Question: Count the number of objects in the diagram.
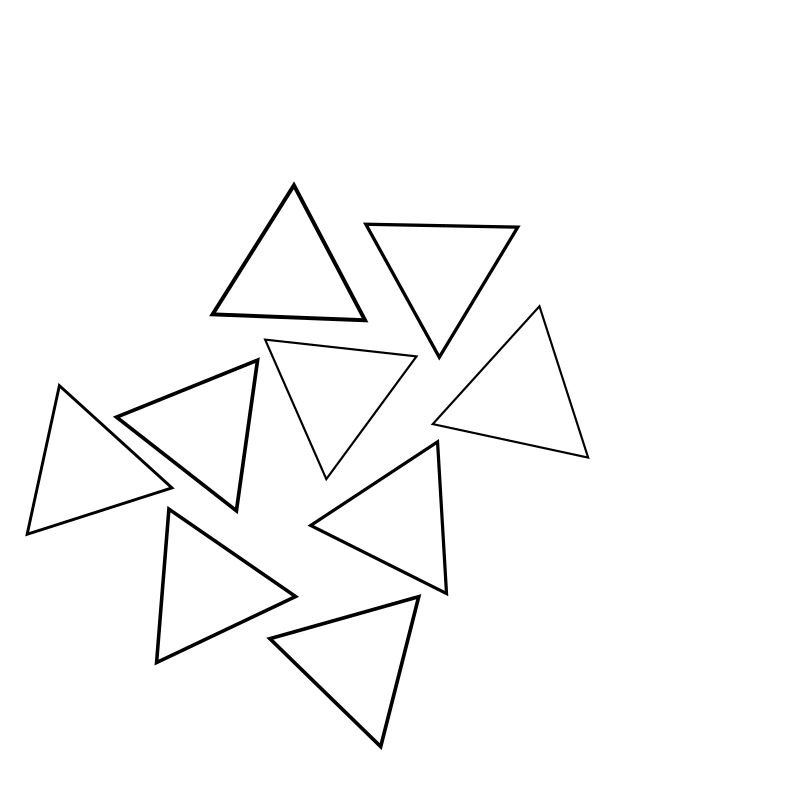
Answer: 9